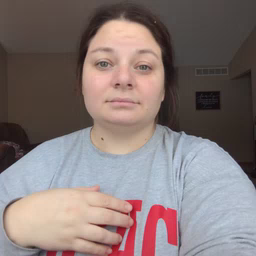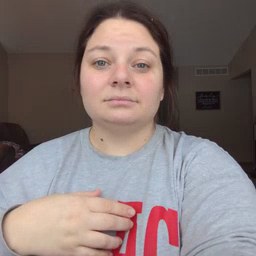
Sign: toy